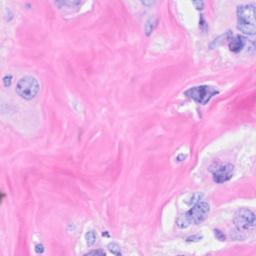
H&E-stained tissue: Breast